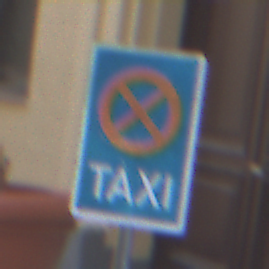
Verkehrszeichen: Taxenstand
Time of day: MorningAfternoon
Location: Outdoor (Urban)
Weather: PartlyCloudy
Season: NotSpecified
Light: Natural